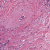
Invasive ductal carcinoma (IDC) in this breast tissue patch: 0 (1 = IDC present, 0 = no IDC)